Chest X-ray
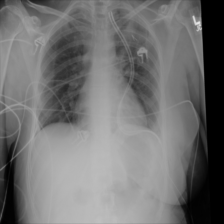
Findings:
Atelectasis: negative
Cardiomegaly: negative
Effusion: negative
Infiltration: negative
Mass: negative
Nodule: positive
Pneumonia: negative
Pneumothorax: negative
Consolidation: negative
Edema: negative
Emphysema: negative
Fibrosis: negative
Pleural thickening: negative
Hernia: negative